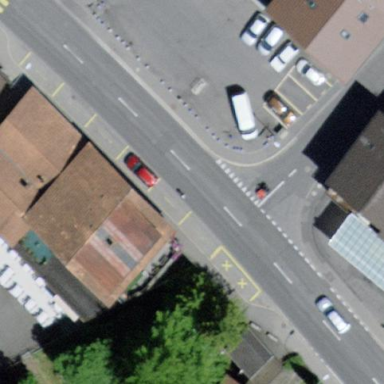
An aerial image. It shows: Restaurant in building.